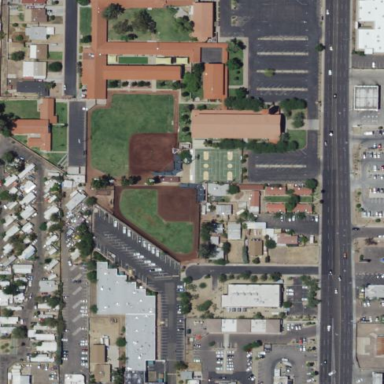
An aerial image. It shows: School.